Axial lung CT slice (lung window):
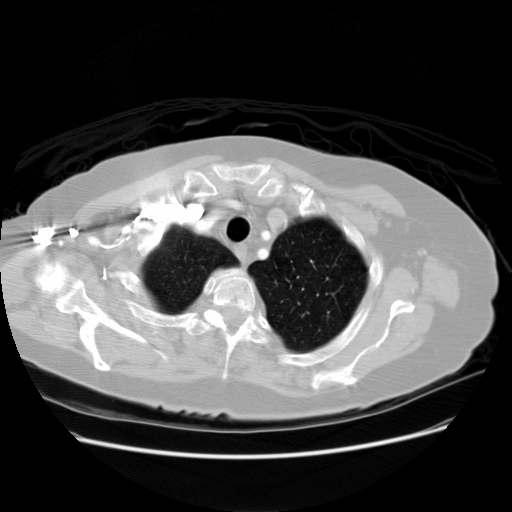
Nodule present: no